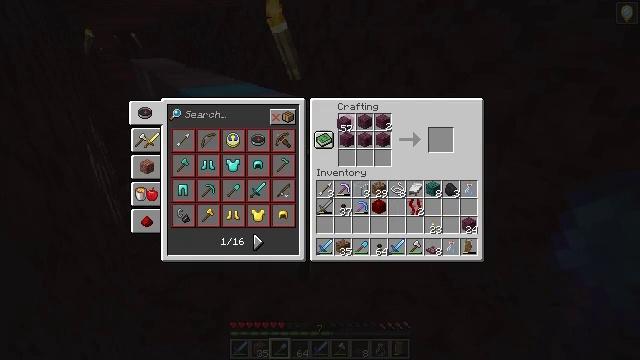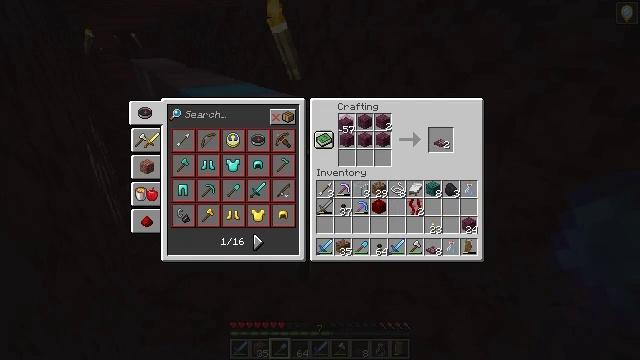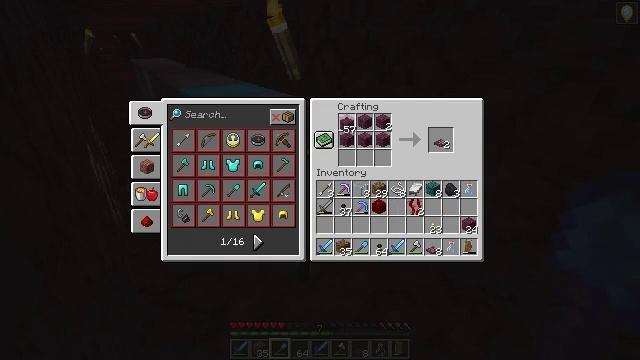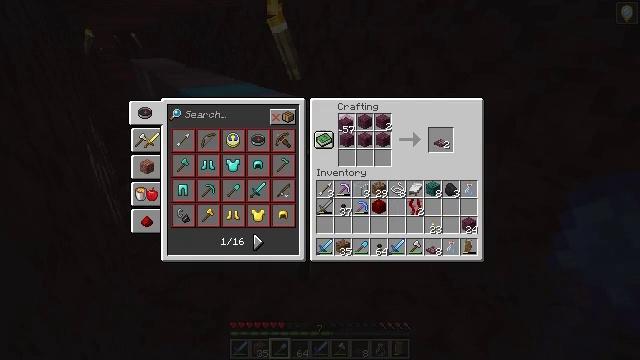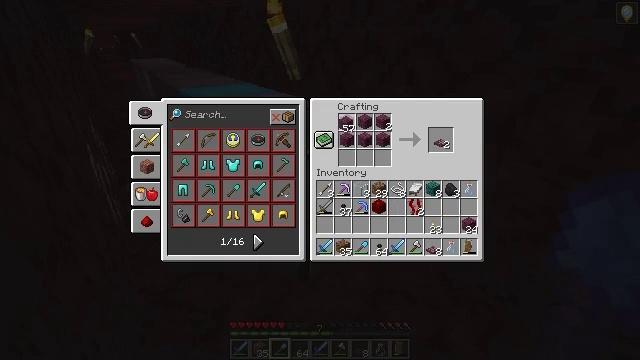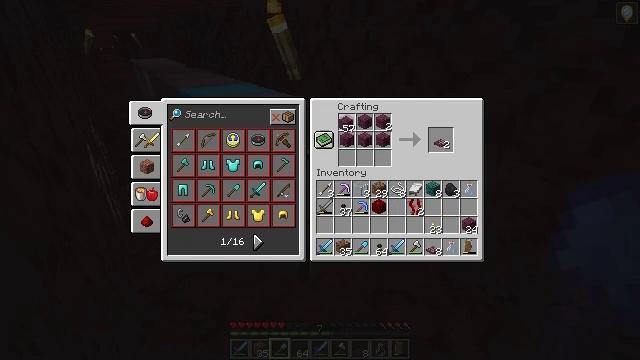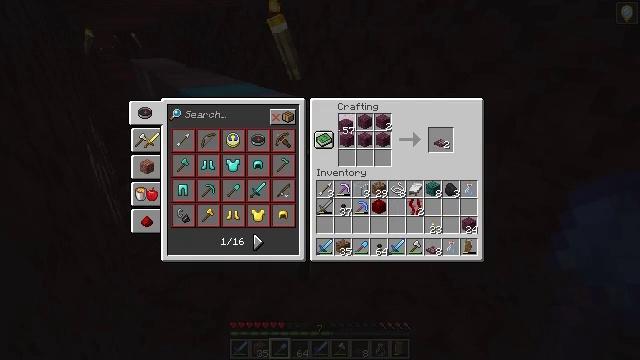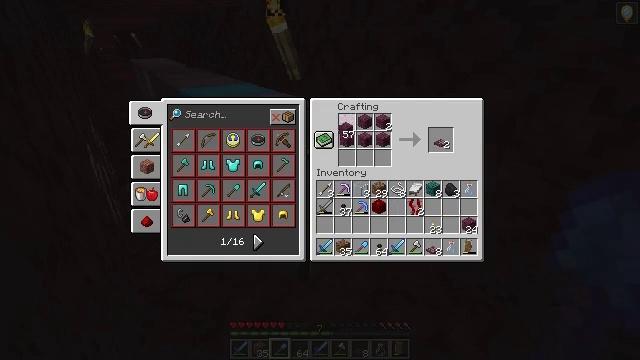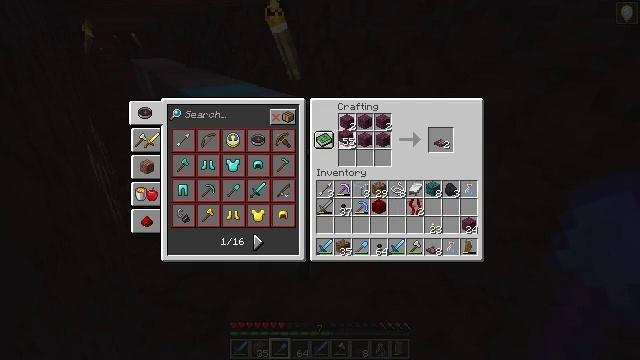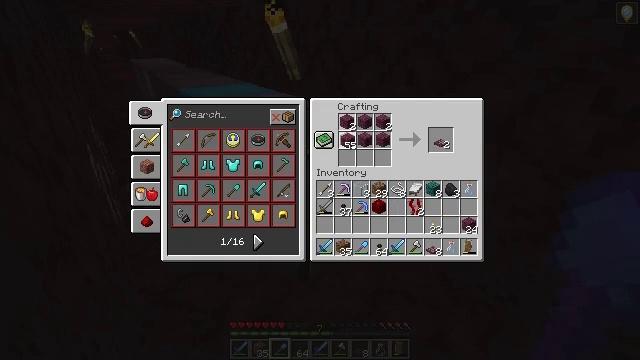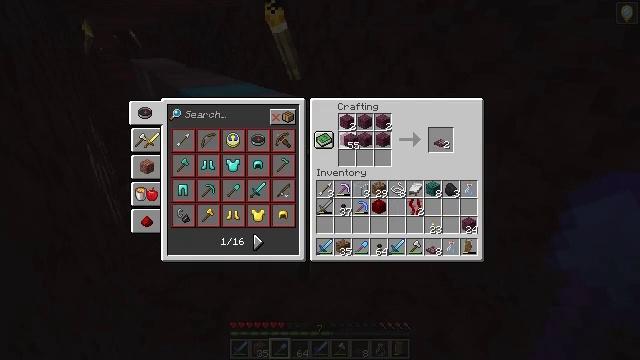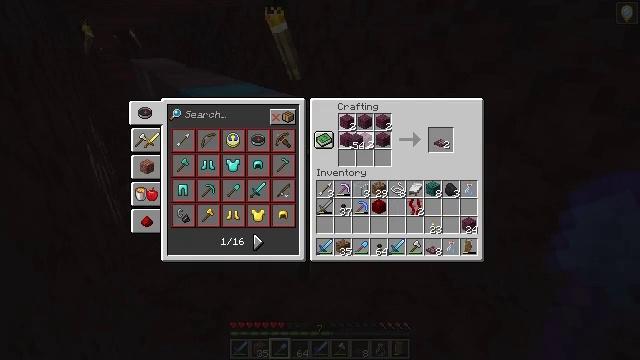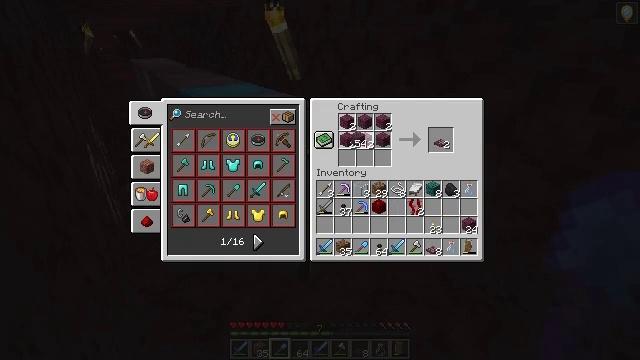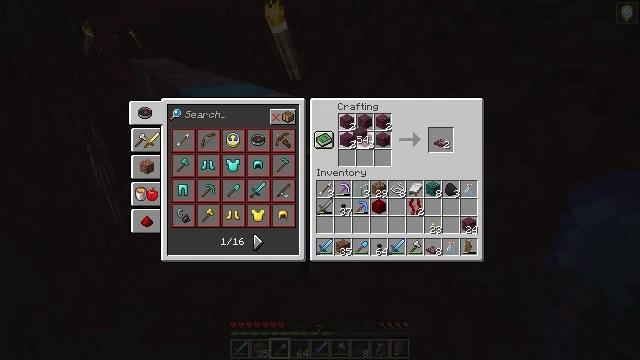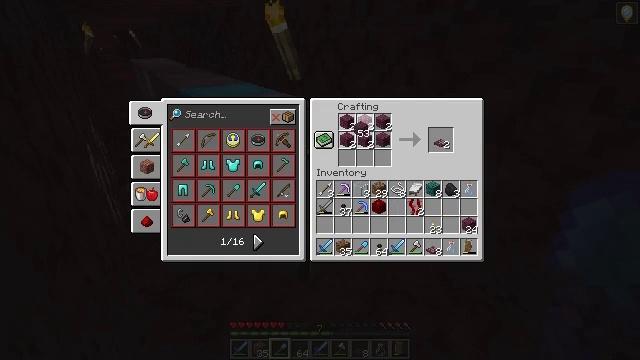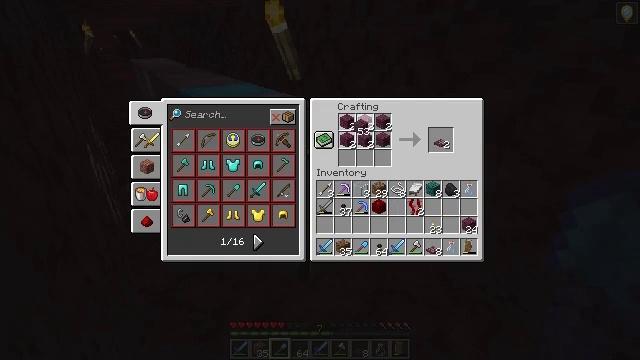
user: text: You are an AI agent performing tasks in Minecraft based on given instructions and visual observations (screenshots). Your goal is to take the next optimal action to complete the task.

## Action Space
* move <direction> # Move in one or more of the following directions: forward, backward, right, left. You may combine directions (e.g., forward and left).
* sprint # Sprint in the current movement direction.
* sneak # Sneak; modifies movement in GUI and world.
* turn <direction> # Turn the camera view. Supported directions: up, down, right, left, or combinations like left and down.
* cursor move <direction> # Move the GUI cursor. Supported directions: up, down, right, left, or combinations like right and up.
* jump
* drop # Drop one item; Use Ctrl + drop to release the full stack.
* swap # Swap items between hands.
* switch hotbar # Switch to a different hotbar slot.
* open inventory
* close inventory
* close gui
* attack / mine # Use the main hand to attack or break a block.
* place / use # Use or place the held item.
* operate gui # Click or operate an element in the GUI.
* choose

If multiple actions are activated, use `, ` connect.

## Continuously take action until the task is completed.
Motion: motion action
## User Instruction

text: Make the crimson trapdoor at the crafting table.
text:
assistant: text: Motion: no_op
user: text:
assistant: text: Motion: no_op
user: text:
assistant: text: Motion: no_op
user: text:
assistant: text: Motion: no_op
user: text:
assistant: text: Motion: choose
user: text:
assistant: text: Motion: choose
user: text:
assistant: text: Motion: choose
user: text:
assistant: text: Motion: choose
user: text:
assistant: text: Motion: choose
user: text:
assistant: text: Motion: choose
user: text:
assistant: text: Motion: choose
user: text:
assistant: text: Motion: choose
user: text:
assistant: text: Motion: choose
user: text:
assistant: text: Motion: choose
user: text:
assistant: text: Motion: choose
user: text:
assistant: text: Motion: choose
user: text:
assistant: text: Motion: choose
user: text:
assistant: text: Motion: choose
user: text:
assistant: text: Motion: choose
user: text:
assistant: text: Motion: choose
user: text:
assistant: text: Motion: choose
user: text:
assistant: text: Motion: cursor move right, choose
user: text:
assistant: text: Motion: cursor move right, choose
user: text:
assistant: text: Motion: choose
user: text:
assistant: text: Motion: choose
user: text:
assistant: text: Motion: choose
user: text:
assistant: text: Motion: no_op
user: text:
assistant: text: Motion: no_op
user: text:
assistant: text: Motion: no_op
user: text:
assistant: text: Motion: no_op